Interaction volume radius: 5 \u00c5
Interaction volume height: 10 \u00c5
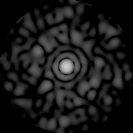
Disorder parameter: 0.8152